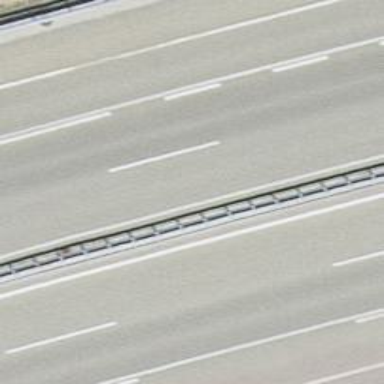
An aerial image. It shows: Motorway junction.